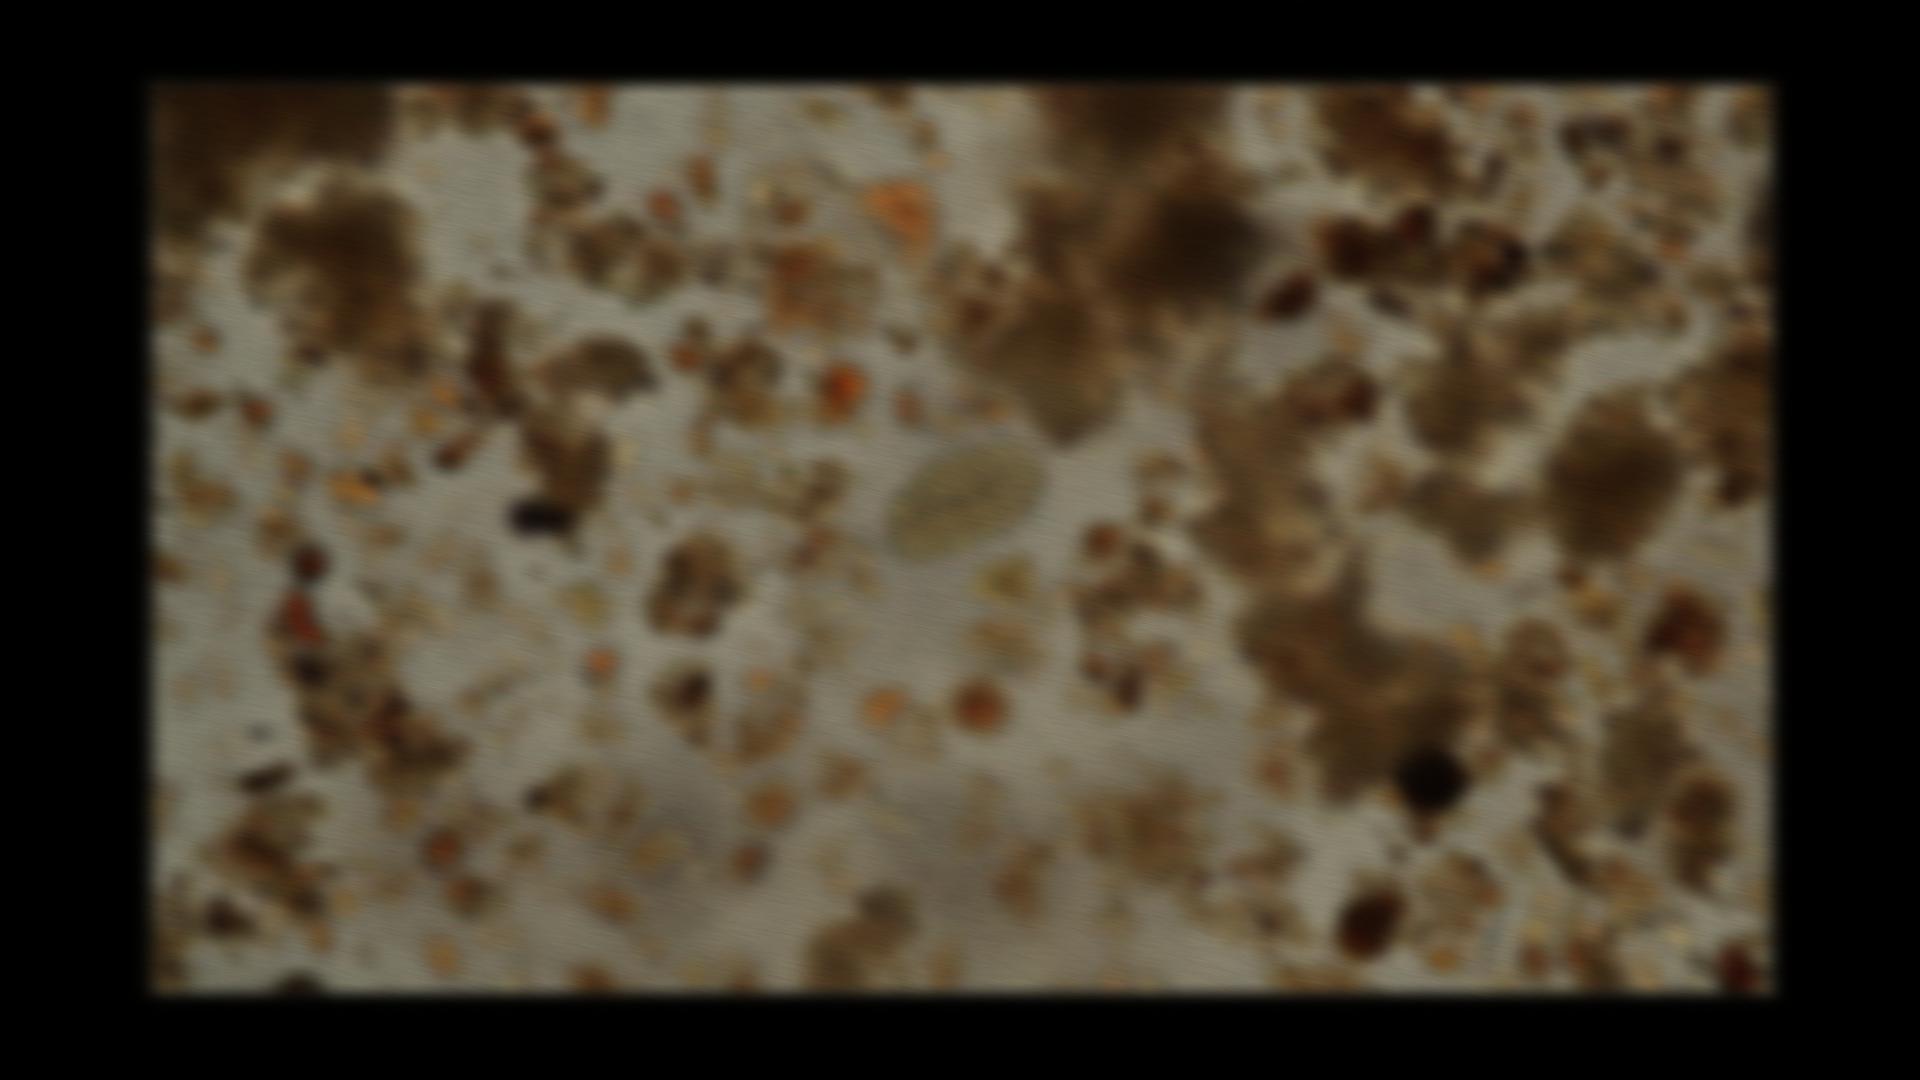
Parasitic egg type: Hookworm egg